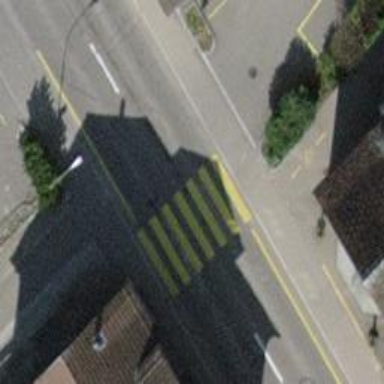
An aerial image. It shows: Uncontrolled crossing on the road.